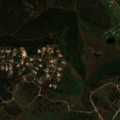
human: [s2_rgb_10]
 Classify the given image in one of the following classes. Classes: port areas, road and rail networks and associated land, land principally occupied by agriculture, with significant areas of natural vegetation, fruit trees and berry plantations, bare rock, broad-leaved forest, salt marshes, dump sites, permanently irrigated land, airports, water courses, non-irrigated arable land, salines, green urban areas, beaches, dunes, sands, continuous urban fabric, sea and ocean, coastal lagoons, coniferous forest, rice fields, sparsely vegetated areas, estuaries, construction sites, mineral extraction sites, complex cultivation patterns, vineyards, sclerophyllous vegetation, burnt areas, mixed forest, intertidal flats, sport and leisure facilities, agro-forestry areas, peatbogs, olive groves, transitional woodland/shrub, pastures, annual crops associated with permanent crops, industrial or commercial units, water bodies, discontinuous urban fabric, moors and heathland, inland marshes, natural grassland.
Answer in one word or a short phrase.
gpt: sport and leisure facilities, fruit trees and berry plantations, annual crops associated with permanent crops, land principally occupied by agriculture, with significant areas of natural vegetation, sclerophyllous vegetation